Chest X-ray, PA view. Patient: 14 years old, sex F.
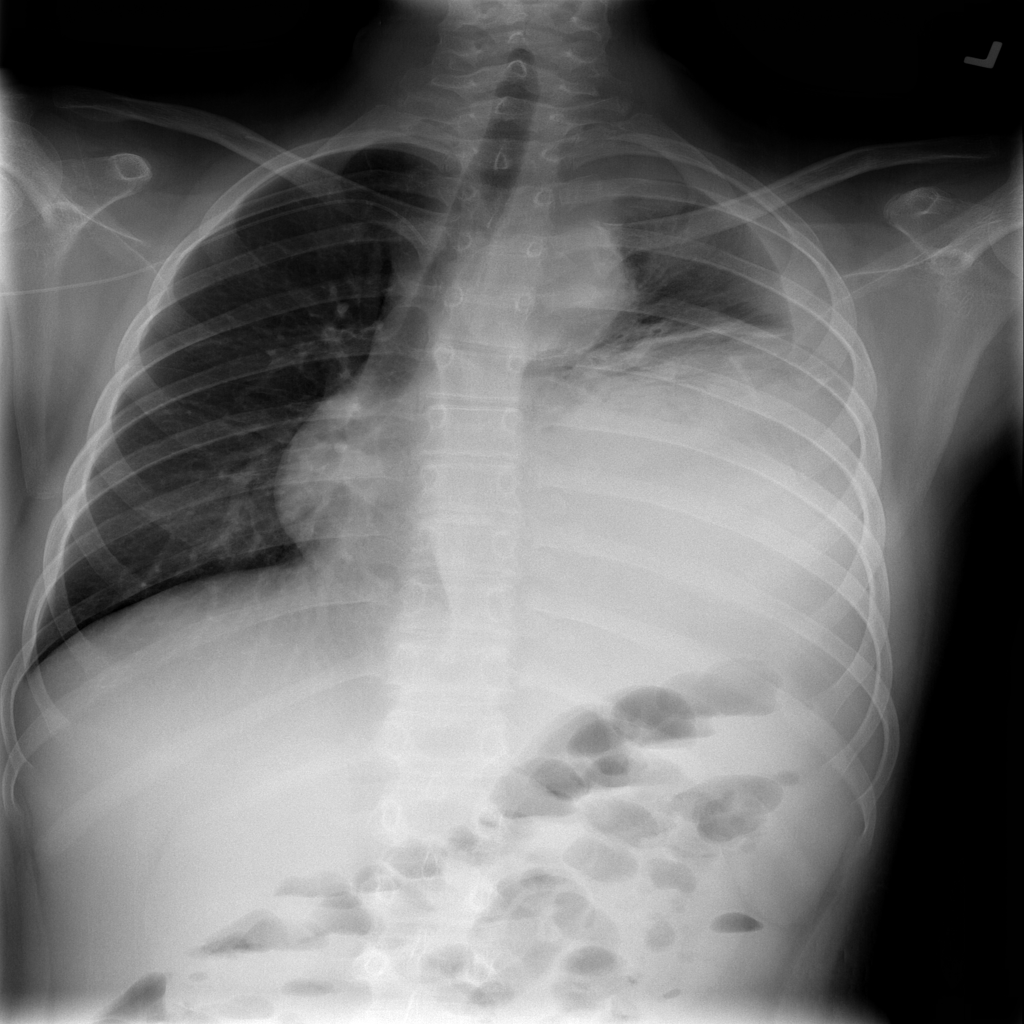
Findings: Mass